Field crop: tomato
Growth stage: 2
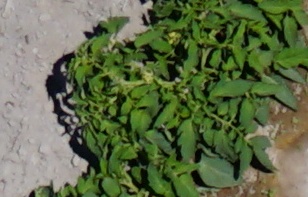
Species: tomato